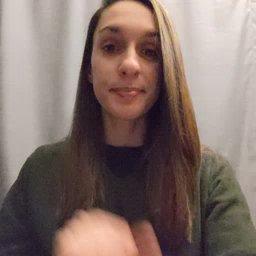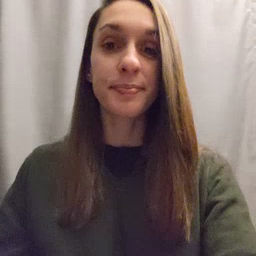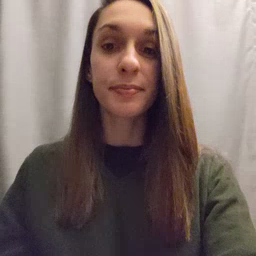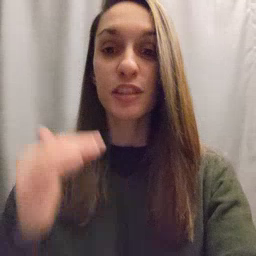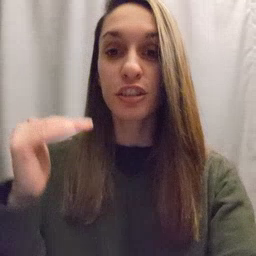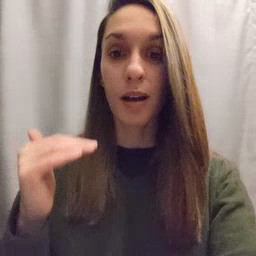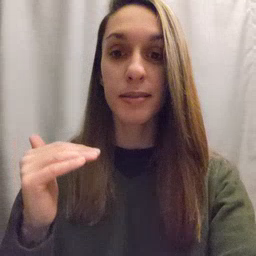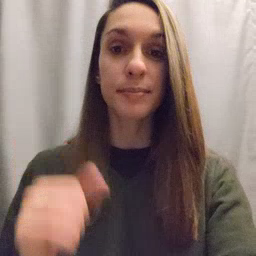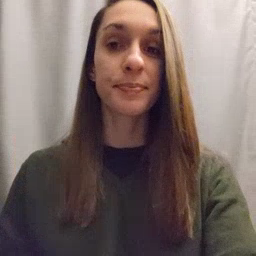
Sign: child